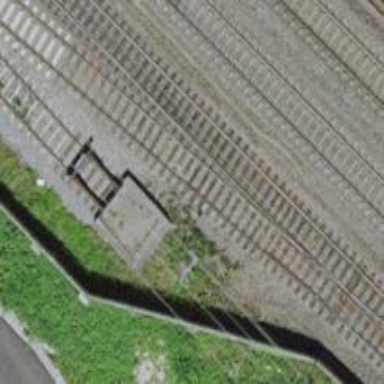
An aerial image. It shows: Railway buffer stop.